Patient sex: M
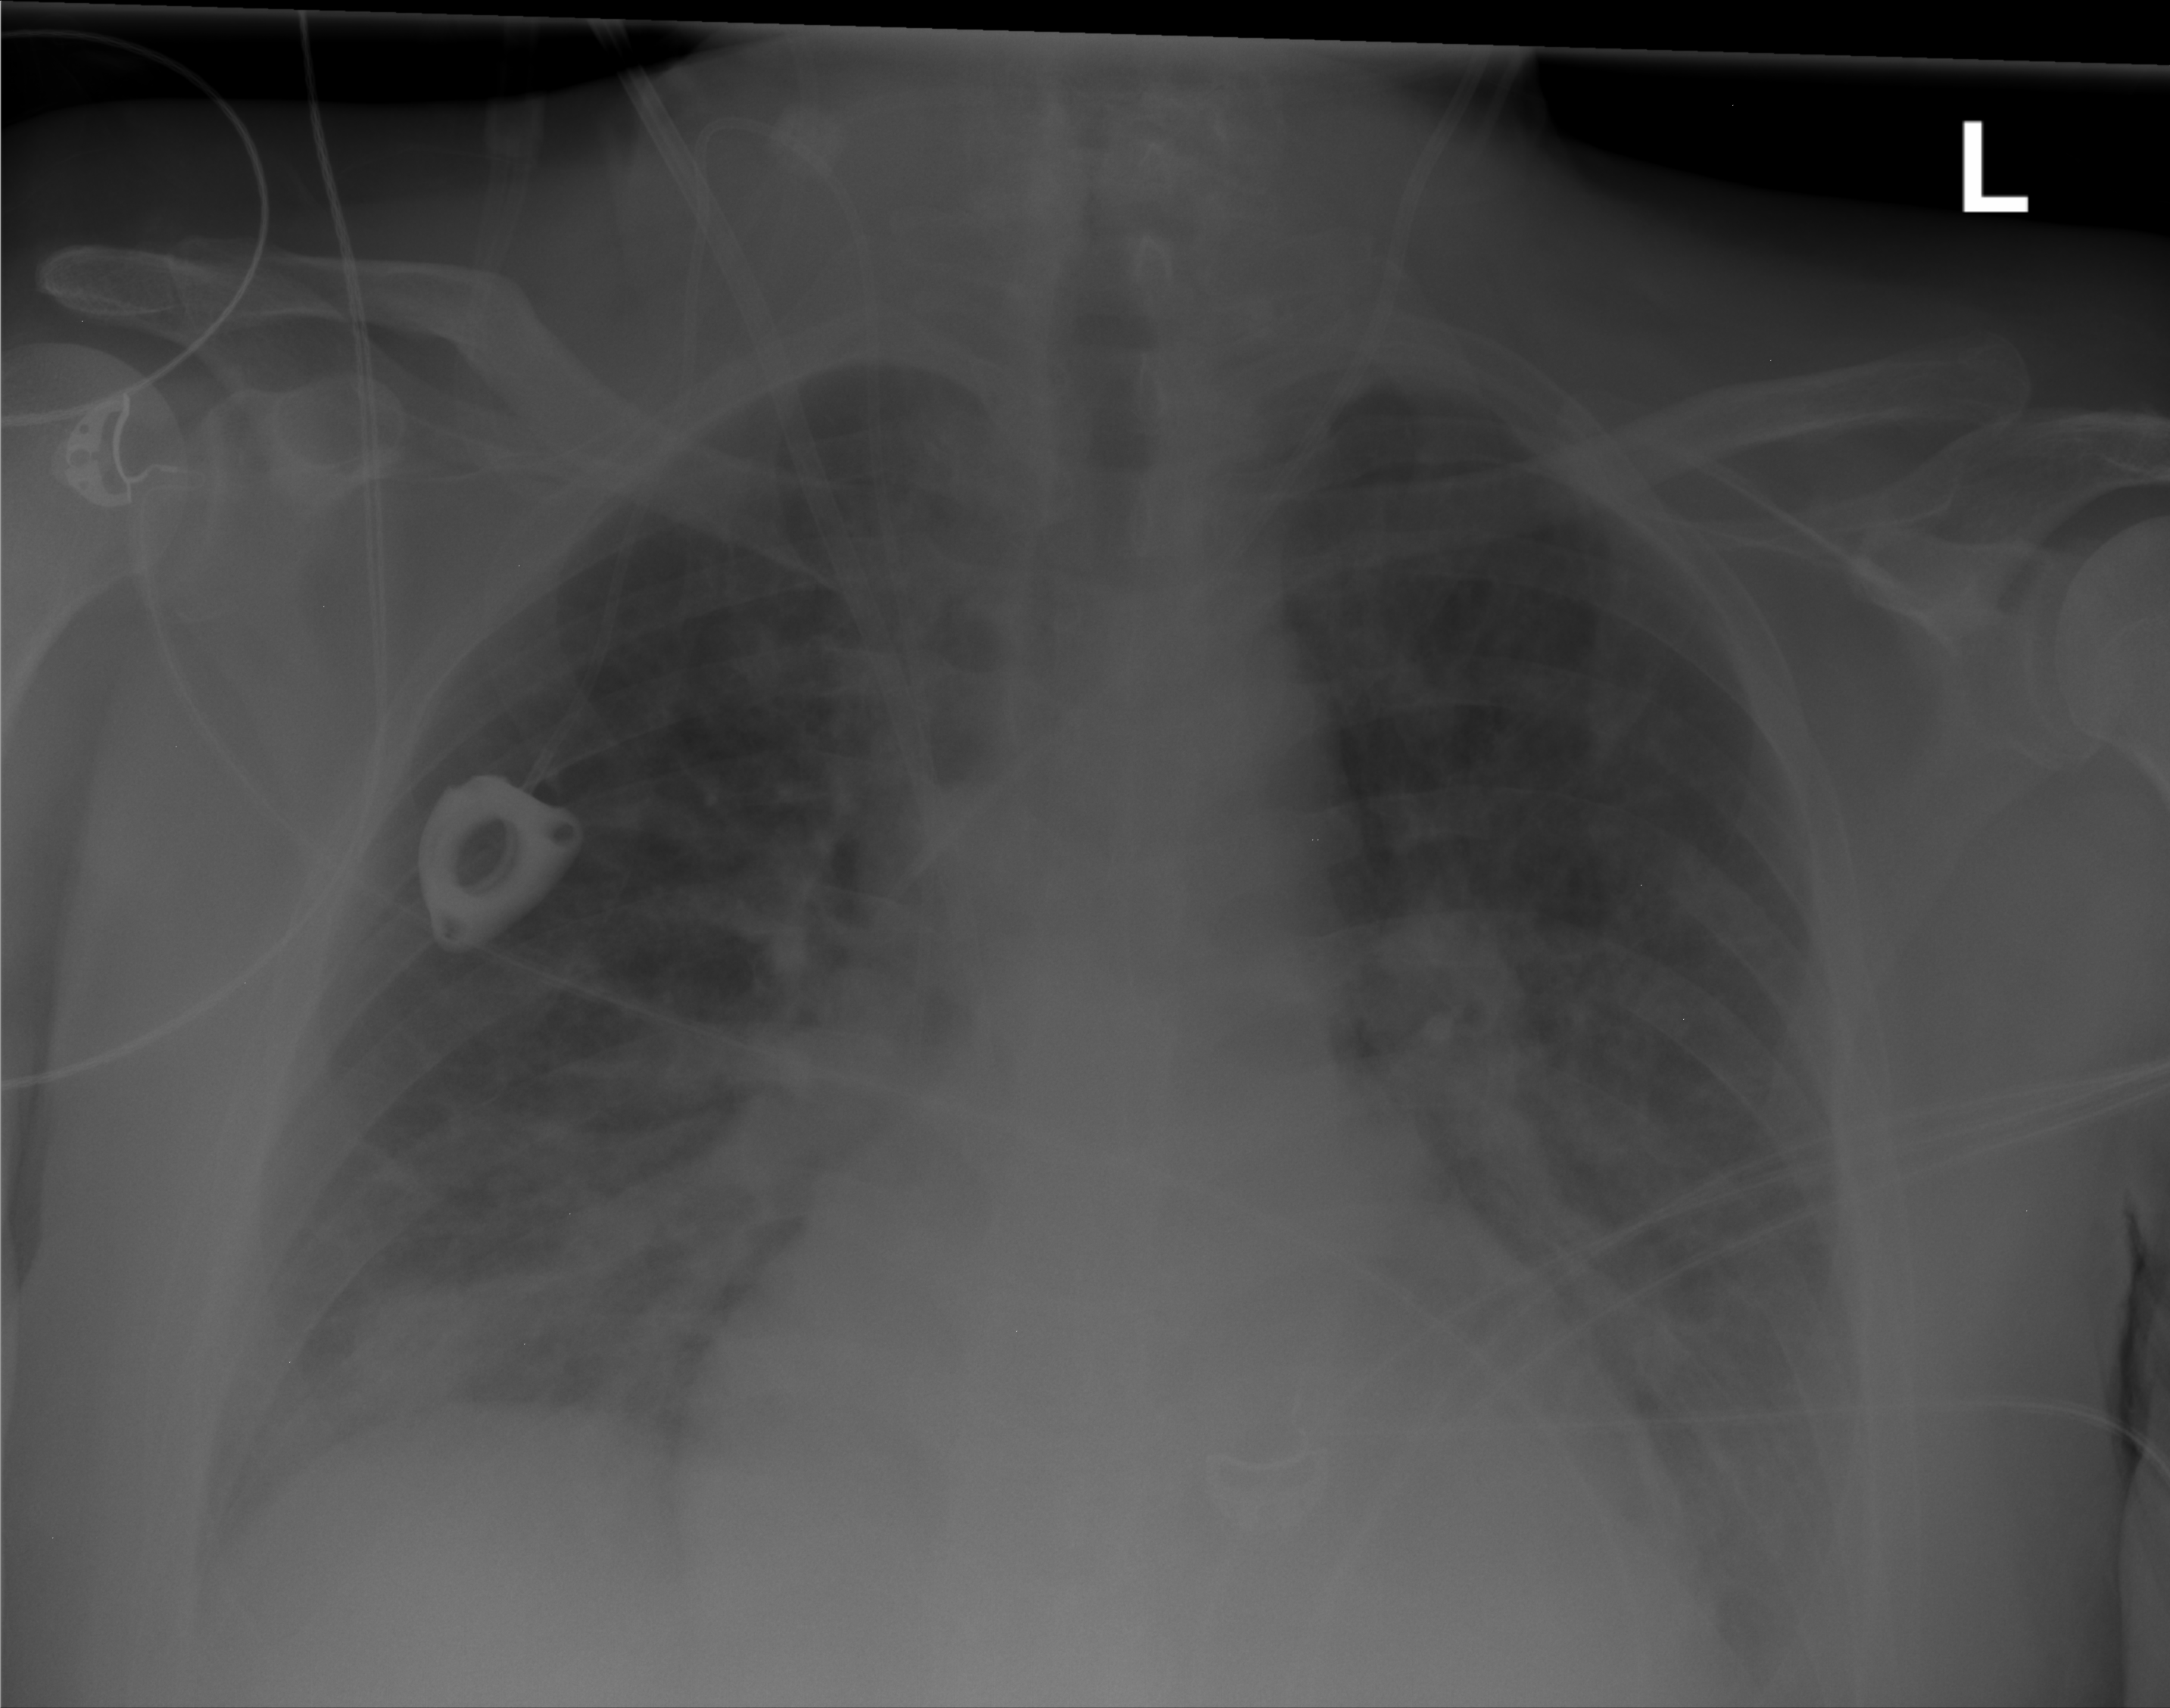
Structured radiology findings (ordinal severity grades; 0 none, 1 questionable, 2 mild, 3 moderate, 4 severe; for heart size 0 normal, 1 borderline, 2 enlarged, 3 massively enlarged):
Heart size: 2
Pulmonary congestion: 0
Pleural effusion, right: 0
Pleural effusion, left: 1
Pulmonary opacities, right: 0
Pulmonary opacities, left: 0
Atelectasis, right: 0
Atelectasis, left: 2